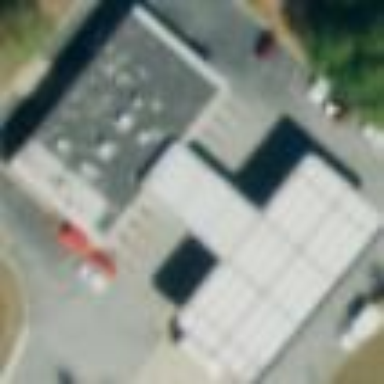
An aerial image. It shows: Fuel station.